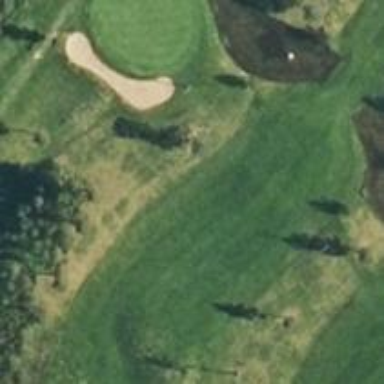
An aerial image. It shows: Golf hole.